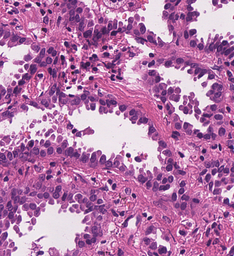
Tumor epithelial tissue: yes
Tumor-associated stroma tissue: yes
Normal tissue: no